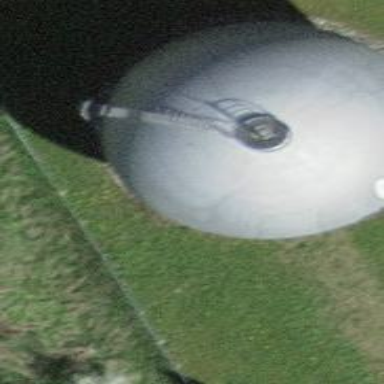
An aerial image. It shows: Gasometer inside building.